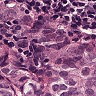
Metastatic tissue present: yes